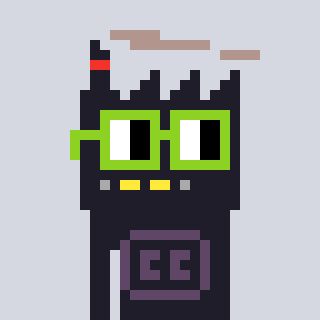
a pixel art character with square light green glasses, a factory-shaped head and a grayscale-colored body on a cool background